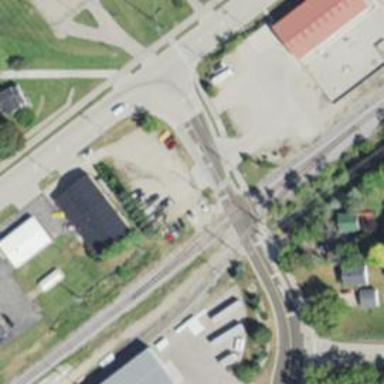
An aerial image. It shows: Railway crossing.